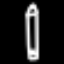
Label: pencil